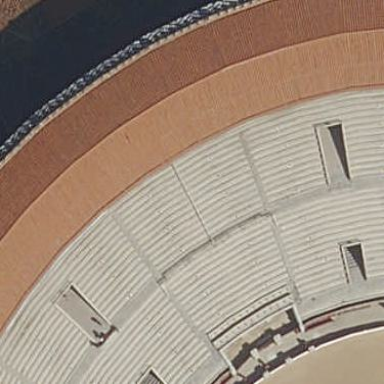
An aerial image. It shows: Bleachers on skillion-shaped concrete roof.